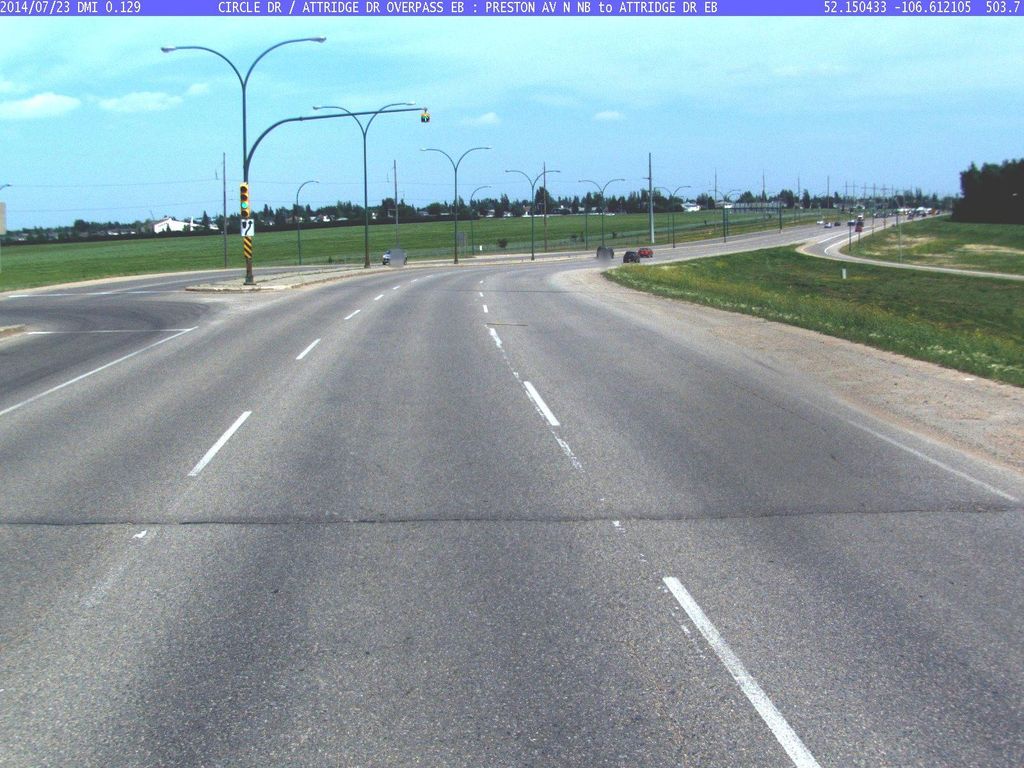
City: saskatoon